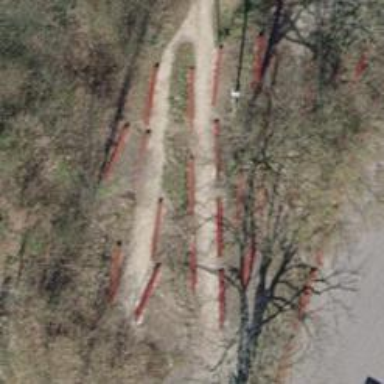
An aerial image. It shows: Red bench.